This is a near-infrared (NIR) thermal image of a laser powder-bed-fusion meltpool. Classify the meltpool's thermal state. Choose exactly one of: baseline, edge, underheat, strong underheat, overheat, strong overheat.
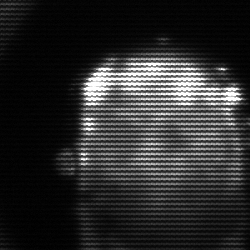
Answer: baseline